设点
$P(x,y)$满足$ax + by + c = 0$，则“$b = 2a$”是“$|x + 2y + 2| + |x + 2y - 1|$为定值”的（ ）.
\[
\begin{minipage}{\linewidth}
A. 充分不必要条件 \quad B. 必要不充分条件 \quad C. 充要条件 \quad D. 既不充分也不必要条件
\end{minipage}
\]
【解答】
【答案】B
\\
[10pt]

\noindent
【解析】若
\[
|x + 2y + 2| + |x + 2y - 1| =
\sqrt{5}\left(\frac{|x + 2y + 2|}{\sqrt{5}} + \frac{|x + 2y - 1|}{\sqrt{5}}\right
)
\]
为定值，
\\[5pt]
即点
$P(x,y)$到直线$x + 2y + 2 = 0$，$x + 2y - 1 = 0$两条直线距离之和为定值，\\[5pt]
显然，这两条直线平行，如图，
\\[10pt]

所以当点
$P(x,y)$在与这两条直线平行的直线上时，此时直线$ax + by + c = 0$满足$ab \neq 0$且$b = 2a$，\\[5pt]
即
$b = 2a$，且$a \neq 0, b \neq 0$，$|x + 2y + 2| + |x + 2y - 1|$为定值，\\[5pt]
所以“
$b = 2a$”是“$|x + 2y + 2| + |x + 2y - 1|$为定值”的必要不充分条件.\\[5pt]
故选：B
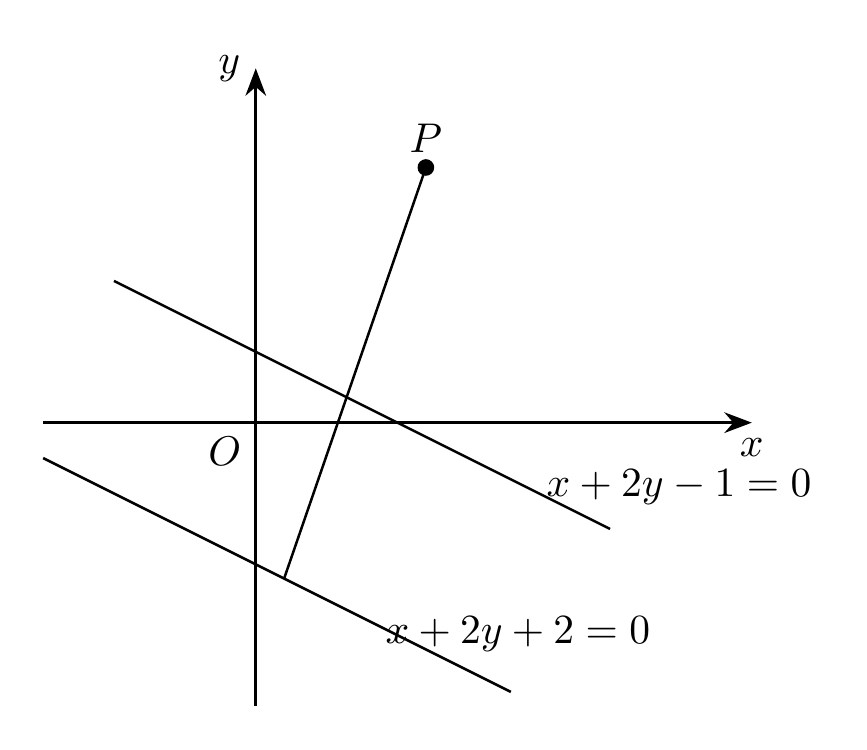